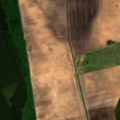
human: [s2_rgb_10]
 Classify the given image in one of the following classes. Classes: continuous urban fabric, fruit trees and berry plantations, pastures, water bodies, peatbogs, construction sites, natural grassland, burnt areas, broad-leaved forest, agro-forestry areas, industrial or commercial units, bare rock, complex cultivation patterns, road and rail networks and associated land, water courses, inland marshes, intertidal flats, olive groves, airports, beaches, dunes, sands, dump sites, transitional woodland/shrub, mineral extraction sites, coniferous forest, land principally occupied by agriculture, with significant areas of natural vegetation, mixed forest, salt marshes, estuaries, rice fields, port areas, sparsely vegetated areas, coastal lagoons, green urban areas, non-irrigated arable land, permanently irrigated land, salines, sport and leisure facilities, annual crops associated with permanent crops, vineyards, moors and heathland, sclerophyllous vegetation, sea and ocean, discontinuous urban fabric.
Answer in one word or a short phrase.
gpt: non-irrigated arable land, broad-leaved forest, coniferous forest, mixed forest